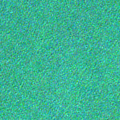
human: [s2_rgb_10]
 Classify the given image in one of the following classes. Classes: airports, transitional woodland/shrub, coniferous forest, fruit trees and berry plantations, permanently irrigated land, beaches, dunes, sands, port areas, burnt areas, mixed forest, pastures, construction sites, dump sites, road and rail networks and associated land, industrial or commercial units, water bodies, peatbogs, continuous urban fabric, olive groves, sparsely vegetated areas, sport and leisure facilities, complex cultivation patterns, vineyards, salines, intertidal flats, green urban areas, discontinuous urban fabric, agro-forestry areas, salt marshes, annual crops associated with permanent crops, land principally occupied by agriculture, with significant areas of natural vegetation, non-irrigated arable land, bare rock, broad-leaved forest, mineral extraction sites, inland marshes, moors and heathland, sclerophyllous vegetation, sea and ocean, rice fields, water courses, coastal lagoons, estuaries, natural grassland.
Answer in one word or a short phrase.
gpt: sea and ocean